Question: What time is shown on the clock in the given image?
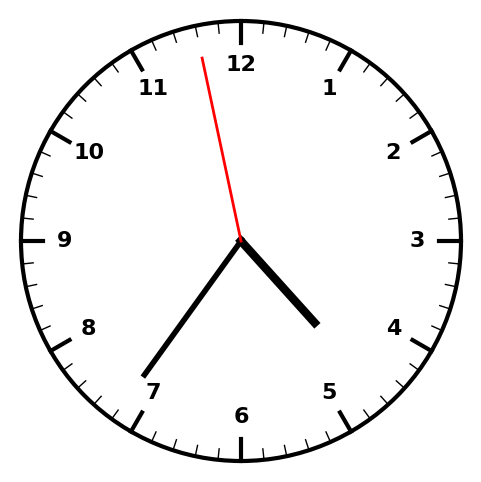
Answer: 04:35:58